Question: I have a 'one to many' relationship between account and contacts. I use sonata admin bundle
I want to display all contacts of an account in the view detail of an account ( 'ConfigureShowFields' in 'AccountAdmin' class)

in class 'AcountAdmin.php' i have :
'''
protected function configureShowFields(ShowMapper $showMapper)
{
$showMapper
# .......
->with('Liste des contacts', array('class' => 'col-md-12'))
->add('contacts')
->end()
;
}
'''
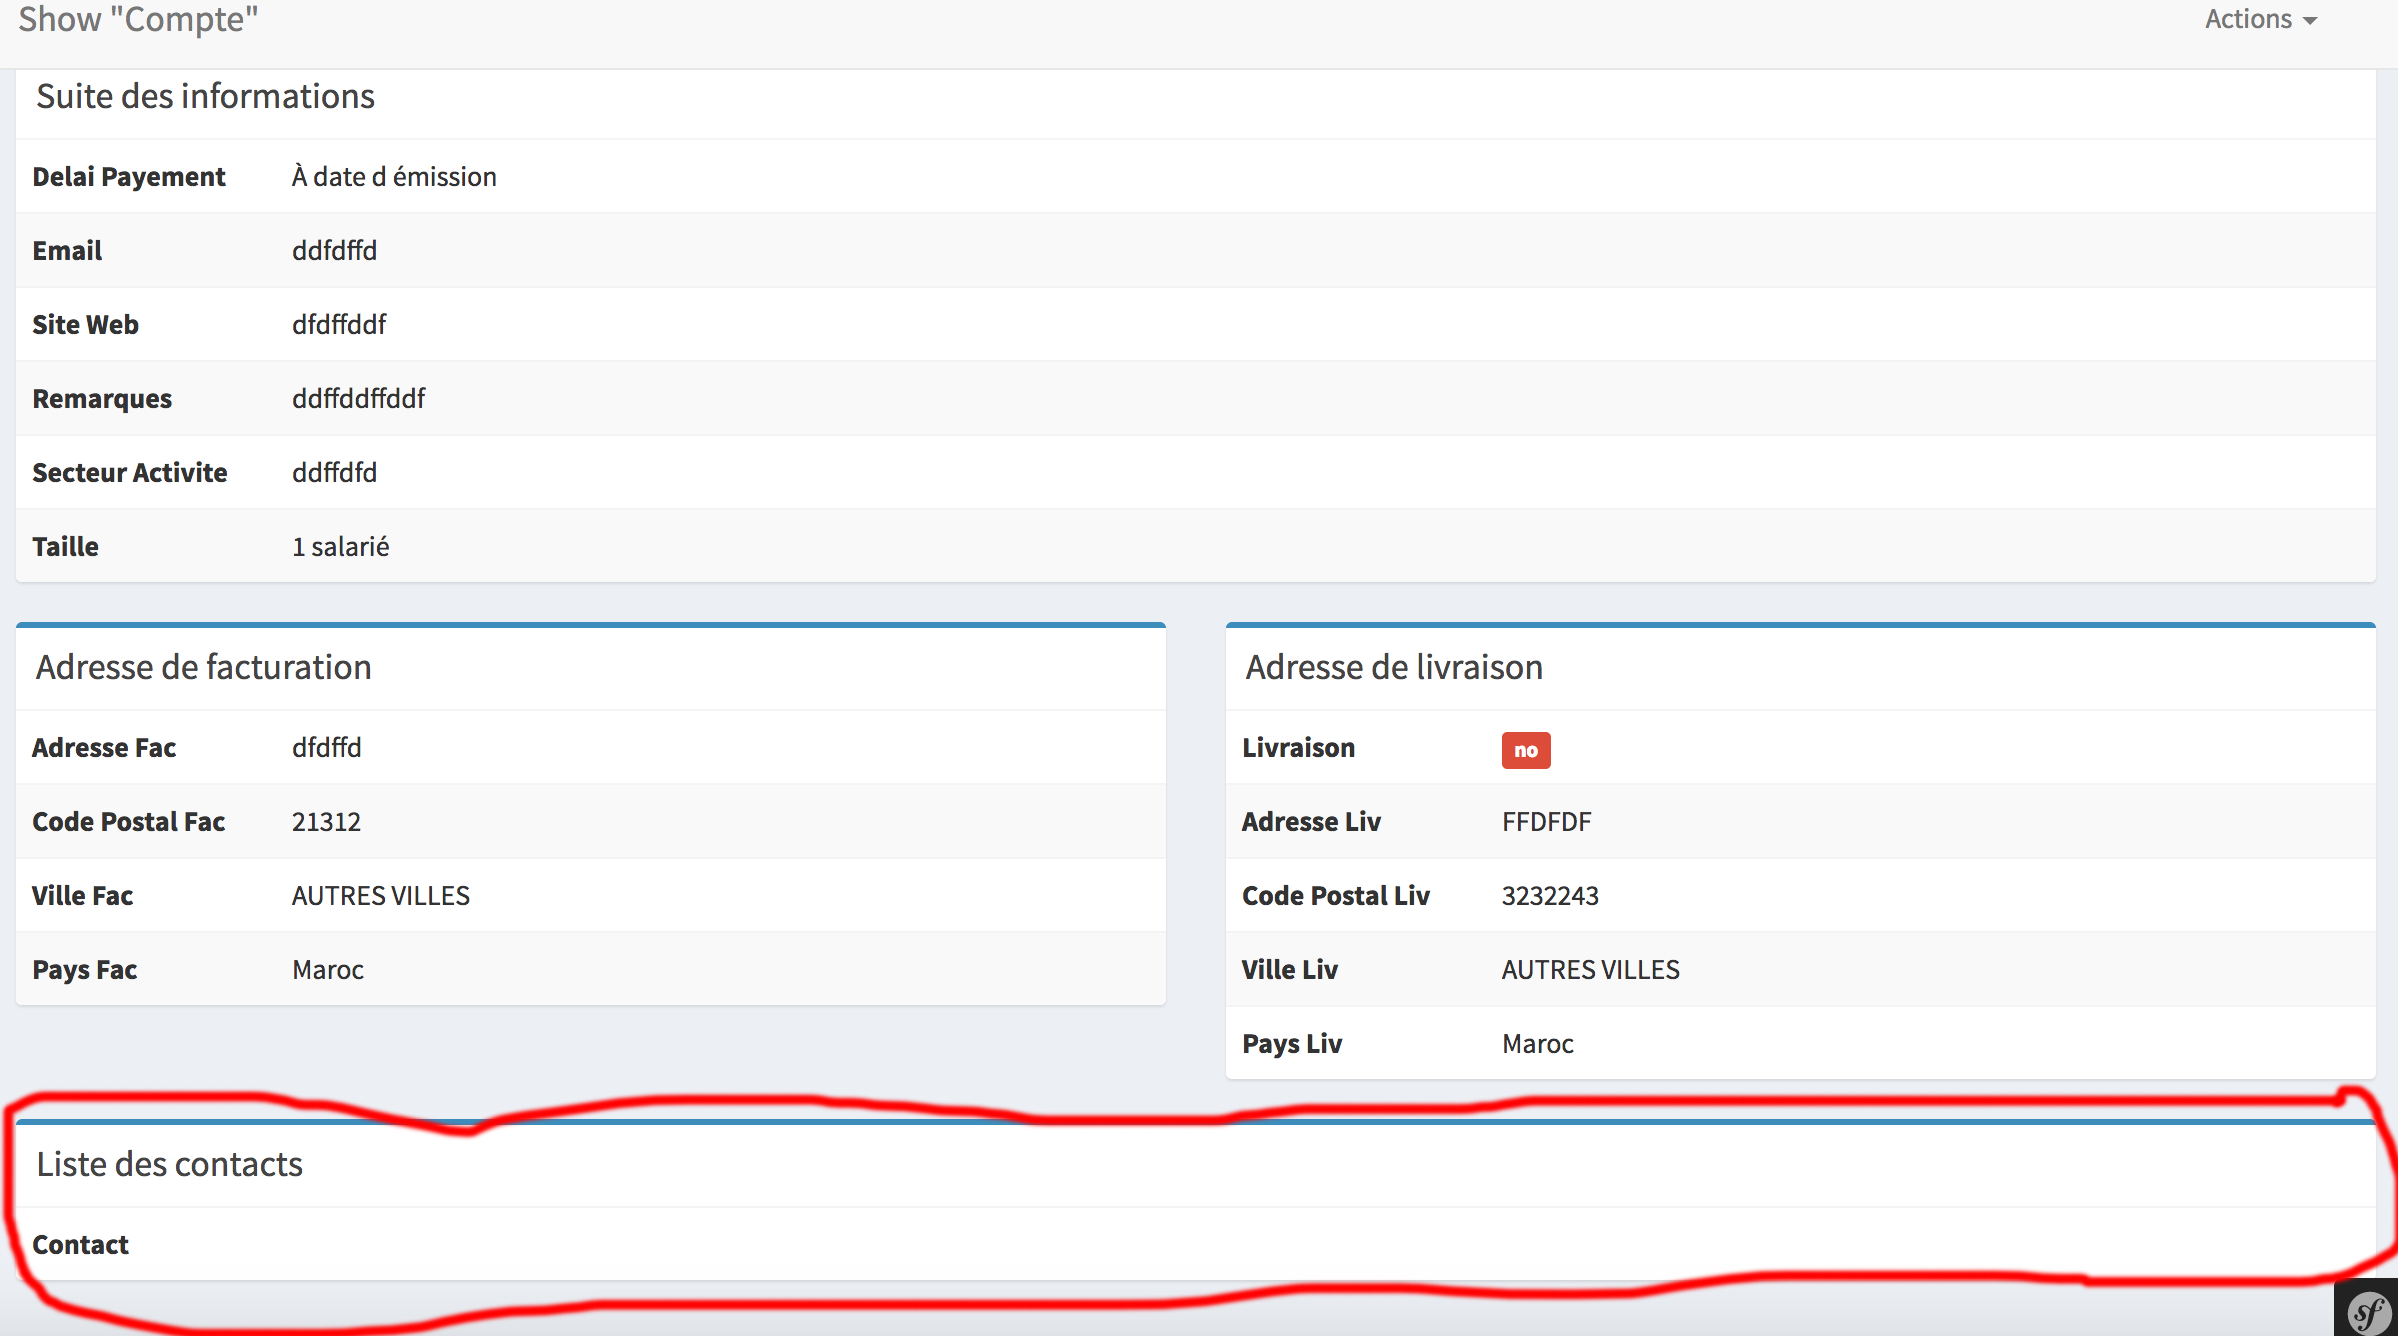
Answer: I believe you can do this via sonata_type_collection.
'''
->add('contacts', 'sonata_type_collection', array(
'associated_property' => 'email',
'route' => array(
'name' => 'show'
),
'admin_code' => 'app.admin.contacts',
))
'''
The associated_property is the associated property found in the Contacts entity, and the admin_code is the contacts admin.